Question: I am trying to implement in Matlab the paper Reducing boundary artifacts in image deconvolution available <URL>.
The problem I am running into is that I don't know how to implement in matlab the regularized least square problem described in the paper.

Can anyone give me some suggestions? Until now I found the lasso function in matlab
but I am not sure this is what I need. Thank you.
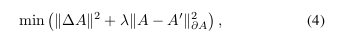
Answer: '''
A=double(A);
[M,N]=size(A);
Dm=eye(M);
Dn=eye(N);
Dxx=diff(Dm,2,1); % 2nd derivative
Dyy=diff(Dn,2,1);
LA=kron(Dxx,Dn)+kron(Dm,Dyy); %Laplacian operator
I=eye(M*N);
A1=zeros(size(A));
A1(1:alpha,:)=1; % alpha in formula (1) and (2) from paper, boundary margin
A1(M-alpha:M,:)=1;
B1=zeros(size(B)); % B is A' in the formula
B1(1:alpha,:)=1;
B1(M:M+alpha,:)=1; % B1 is A-A', boundary elements padded as the paper shows
H=[LA;sqrt(lambda)*I(A1,:)]; % consolidate the laplacian operator in the 1st part and the norm in the 2nd part
y=[zeros(size(LA,1),1);B(B1)]; % convert the original problem to a matrix equation Hx=y
X=reshape(H\y, M,N);
'''